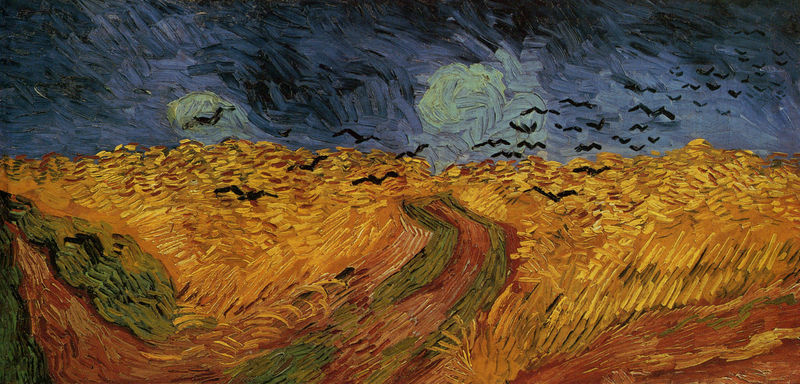
Titel: Les champs de blé aux corbeaux
Künstler: Vincent van Gogh
Standort: Amsterdam
Institution: Van Gogh Museum
Schlagwörter: blau, dunkel, gemälde, himmel, vogel, weiß, wolken, gelb, grün, impressionismus, landschaft, ocker, abend, braun, hell, licht, nacht, ohr, orange, schwarz, strasse, stroh, zeichnung, gras, rot, tier, tiere, weg, wiese, wolke, beige, expressionismus, mensch, öl, feld, felder, natur, vögel, weide, weite, wind, flach, pastos, sonne, wege, dunkelheit, gold, nachthimmel, sommer, wellen, moderne, ernte, feldweg, getreide, korn, spuren, weizen, abstrakt, modern, farbe, linien, van gogh, spur, sturm, unwetter, wogen, maler, streifen, striche, kornfeld, schneise, mond, gogh, dali, selbstmord, fliegend, pinselstrich, vincent van gogh, himme, finsternis, expressiv, pinselstriche, ähren, rabe, krähen, raben, vincent, schar, pastel, getreidefeld, pinselspuren, ocer, schneisen, krähe, weizenfeld, arles, goldgelb, substanz, üngr, ährenfeld, ht, 1900, van gog, gtreide, vöge3l, getre3ide, 1890er